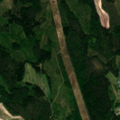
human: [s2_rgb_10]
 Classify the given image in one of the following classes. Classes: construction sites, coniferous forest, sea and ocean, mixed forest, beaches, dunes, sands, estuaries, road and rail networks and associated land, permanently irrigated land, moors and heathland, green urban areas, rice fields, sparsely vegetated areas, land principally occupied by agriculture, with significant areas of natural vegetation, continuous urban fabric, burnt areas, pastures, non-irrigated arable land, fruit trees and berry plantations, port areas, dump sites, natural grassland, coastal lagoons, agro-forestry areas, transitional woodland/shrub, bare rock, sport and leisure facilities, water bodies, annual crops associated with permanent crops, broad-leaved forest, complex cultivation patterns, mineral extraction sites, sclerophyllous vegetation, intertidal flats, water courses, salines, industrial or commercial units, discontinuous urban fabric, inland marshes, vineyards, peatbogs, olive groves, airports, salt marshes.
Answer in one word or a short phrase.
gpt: land principally occupied by agriculture, with significant areas of natural vegetation, coniferous forest, mixed forest, transitional woodland/shrub